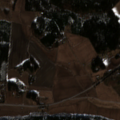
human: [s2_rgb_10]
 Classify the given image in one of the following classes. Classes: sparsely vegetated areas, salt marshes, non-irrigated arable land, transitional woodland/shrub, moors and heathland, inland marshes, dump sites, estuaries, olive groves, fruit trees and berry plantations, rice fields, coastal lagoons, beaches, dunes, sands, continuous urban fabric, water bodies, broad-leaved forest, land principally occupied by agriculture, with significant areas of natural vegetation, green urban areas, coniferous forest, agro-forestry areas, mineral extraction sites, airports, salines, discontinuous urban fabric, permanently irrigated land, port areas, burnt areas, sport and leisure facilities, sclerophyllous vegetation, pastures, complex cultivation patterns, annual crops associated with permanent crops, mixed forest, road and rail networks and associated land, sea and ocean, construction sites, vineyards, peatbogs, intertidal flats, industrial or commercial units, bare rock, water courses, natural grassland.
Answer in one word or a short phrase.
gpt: non-irrigated arable land, land principally occupied by agriculture, with significant areas of natural vegetation, mixed forest